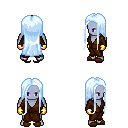
a pixel art fantasy rpg character, male body template, dark elf, purple skin, brown robe, teal pants, white cyan extra-long hairstyle, gold gloves, brown slippers, four views (front, back, left, right), 2x2 character sprite sheet, small pixel art, hard edges, no anti-aliasing